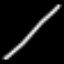
Label: line